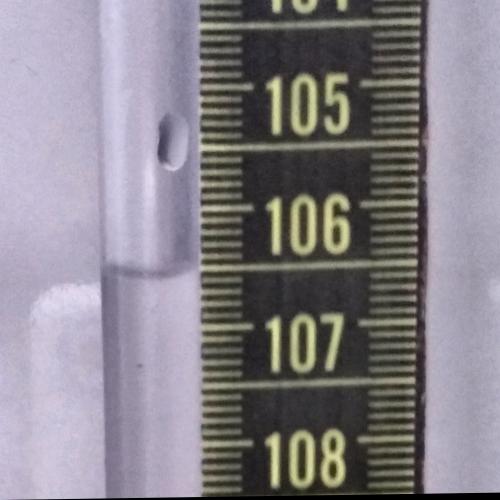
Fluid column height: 106.5 cm